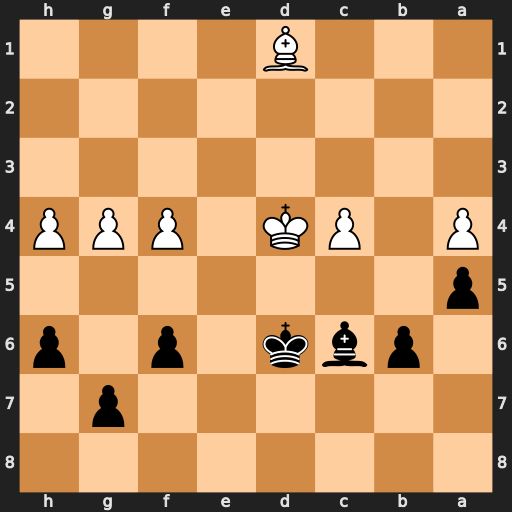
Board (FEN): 8/6p1/1pbk1p1p/p7/P1PK1PPP/8/8/3B4
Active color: b
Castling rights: -
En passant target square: -
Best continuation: g5 fxg5 fxg5 hxg5 hxg5